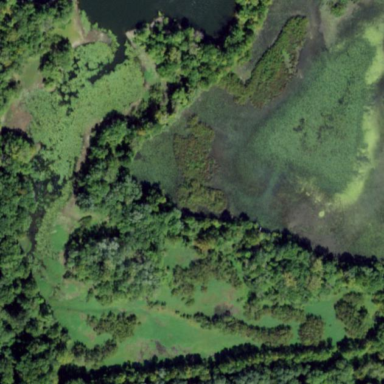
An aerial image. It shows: Marsh wetland.